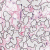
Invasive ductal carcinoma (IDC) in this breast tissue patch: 0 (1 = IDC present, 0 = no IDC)